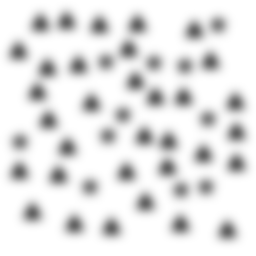
Squares: 0
Triangles: 33
Stars: 11
Total shapes: 44